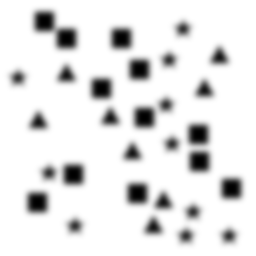
Squares: 12
Triangles: 8
Stars: 10
Total shapes: 30